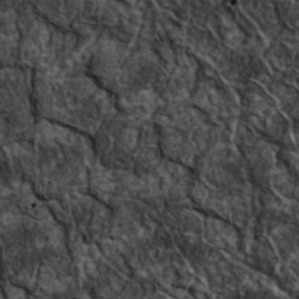
Label: non_frost